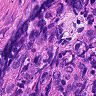
Metastatic tissue present: no